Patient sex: M
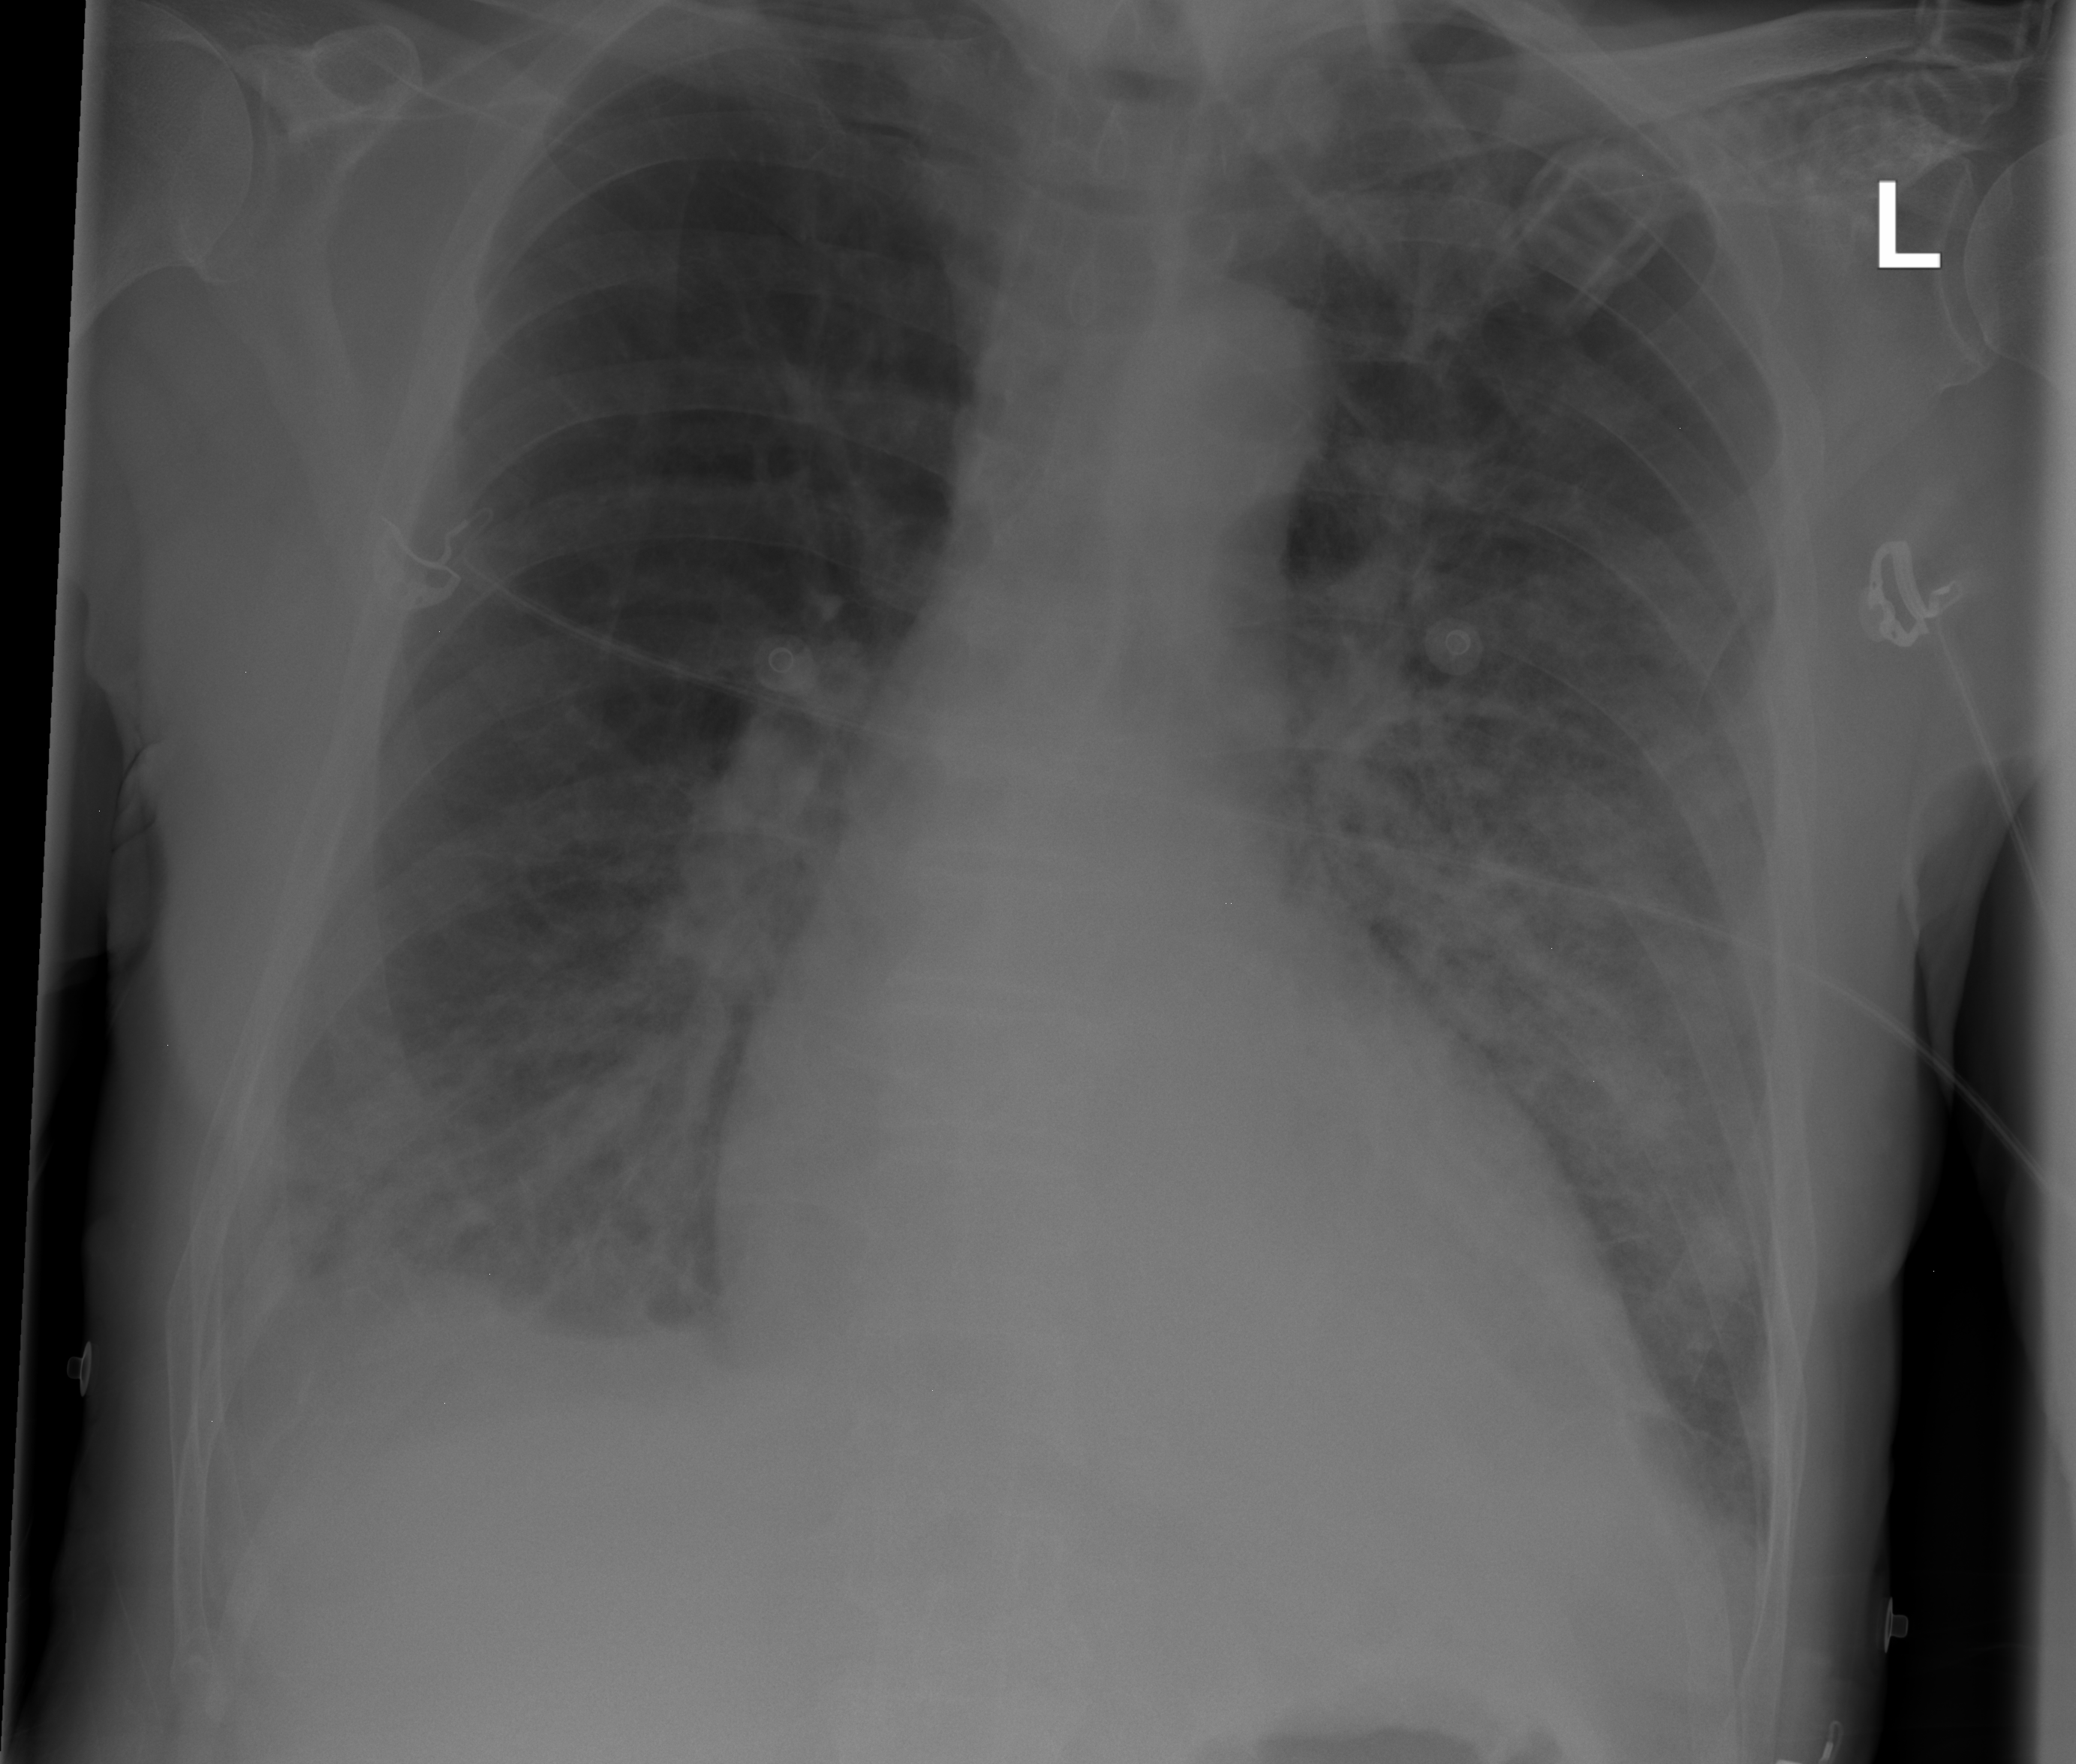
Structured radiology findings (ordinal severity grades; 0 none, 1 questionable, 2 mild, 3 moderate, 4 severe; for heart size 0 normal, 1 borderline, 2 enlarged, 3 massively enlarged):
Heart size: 1
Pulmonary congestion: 0
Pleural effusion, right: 2
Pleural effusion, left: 1
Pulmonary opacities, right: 2
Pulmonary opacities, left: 3
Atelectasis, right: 2
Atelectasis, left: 0